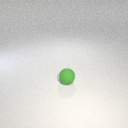
small green rubber sphere